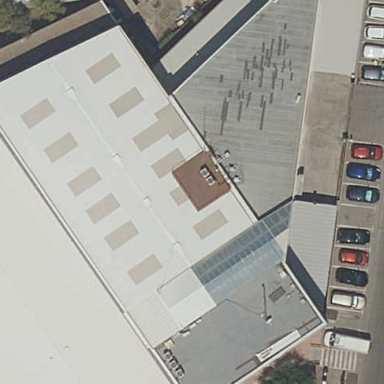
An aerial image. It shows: Industrial building.